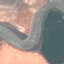
Land use / land cover: River